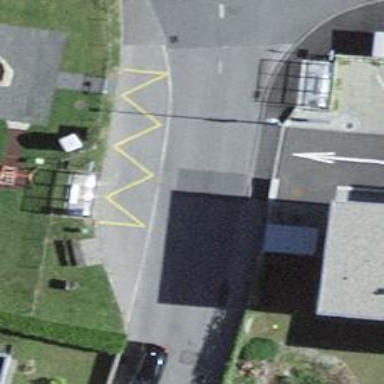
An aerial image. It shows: Bus stop with platform for public transport.